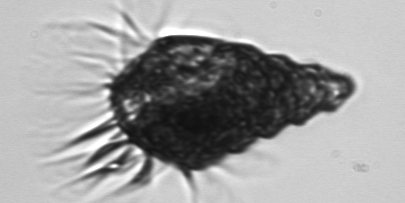
Label: Laboea_strobila